Question: Is there a way I could dynamically add a Image1 to the while loop in the below code (contained within the div) By this I mean actually adding an asp image to the div? via the code. At the moment as I see it the code looks for an asp image but Ive seen no way you can "add" it to my dynamic content:
'''
using (OdbcCommand cmd = new OdbcCommand("SELECT Wallpostings FROM WallPosting WHERE UserID=" + userId + " ORDER BY idWallPosting DESC", cn))
{
using (OdbcDataReader reader = cmd.ExecuteReader())
{
var divHtml = new System.Text.StringBuilder();
while (reader.Read())
{
divHtml.Append("<div id=test>");
divHtml.Append(String.Format("{0}", reader.GetString(0)));
divHtml.Append("</div>");
}
test1.InnerHtml = divHtml.ToString();
}
}
'''
Thought I had it with this:
'''
var divHtml = new System.Text.StringBuilder();
while (reader.Read())
{
divHtml.Append("<div id=test>");
divHtml.Append(String.Format("{0}", reader.GetString(0)));
Image img = new Image();
img.ImageUrl = "~/userdata/2/uploadedimage/batman-for-facebook.jpg";
divHtml.Append(img);
divHtml.Append("</div>");
}
test1.InnerHtml = divHtml.ToString();
'''
I get a funky output tho?
See picture:

Ive also tryed this:
'''
using System;
using System.Collections.Generic;
using System.Linq;
using System.Web;
using System.Web.UI;
using System.Web.UI.WebControls;
using System.Data.Odbc;
using System.Web.UI.WebControls.Image;
using System.Web.UI.HtmlControls.HtmlGenericControl;
using System.IO;
public partial class UserProfileWall : System.Web.UI.Page
{
protected void Page_Load(object sender, EventArgs e)
{
string theUserId = Session["UserID"].ToString();
PopulateWallPosts(theUserId);
}
public static string RenderHtmlString(this System.Web.UI.HtmlControls.HtmlGenericControl htmlControl)
{
string result = string.Empty;
using (System.IO.StringWriter sw = new System.IO.StringWriter())
{
var writer = new System.Web.UI.HtmlTextWriter(sw);
htmlControl.RenderControl(writer);
result = sw.ToString();
writer.Close();
}
return result;
}
private void PopulateWallPosts(string userId)
{
using (OdbcConnection cn = new OdbcConnection("Driver={MySQL ODBC 3.51 Driver}; Server=localhost; Database=gymwebsite2; User=root; Password=commando;"))
{
cn.Open();
using (OdbcCommand cmd = new OdbcCommand("SELECT Wallpostings FROM WallPosting WHERE UserID=" + userId + " ORDER BY idWallPosting DESC", cn))
{
using (OdbcDataReader reader = cmd.ExecuteReader())
{
var divHtml = new System.Text.StringBuilder();
while (reader.Read())
{
using (StringWriter sw = new StringWriter())
divHtml.Append("<div id=test>");
divHtml.Append(String.Format("{0}", reader.GetString(0)));
Image img = new Image();
img.ImageUrl = "~/userdata/2/uploadedimage/batman-for-facebook.jpg";
divHtml.Append(img.RenderHtmlString());
//this line
divHtml.Append("</div>");
}
test1.InnerHtml = divHtml.ToString();
}
}
}
}
'''
But RenderHtmlString has no definition?
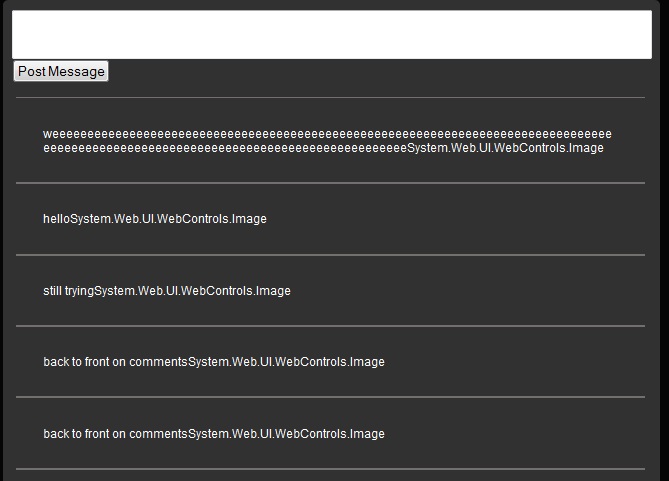
Answer: No, you cannot add a server control to a literal representation of a DOM element.
I am not sure what type of control "test1" is, but you should change it out to a PlaceHolder control and do the following (not tested!):
'''
using (OdbcCommand cmd = new OdbcCommand("SELECT Wallpostings FROM WallPosting WHERE UserID=" + userId + " ORDER BY idWallPosting DESC", cn))
{
using (OdbcDataReader reader = cmd.ExecuteReader())
{
var divHtml = new System.Text.StringBuilder();
while (reader.Read())
{
System.Web.UI.HtmlControls.HtmlGenericControl div = new System.Web.UI.HtmlControls.HtmlGenericControl("div");
div.ID = "test";
div.InnerHtml = String.Format("{0}", reader.GetString(0));
Image img = new Image();
img.ImageUrl = "~/images/test.jpg";
img.AlternateText = "Test image";
div.Controls.Add(img);
test1.Controls.Add(div);
}
test1.InnerHtml = divHtml.ToString();
}
}
'''
Hope this helps!